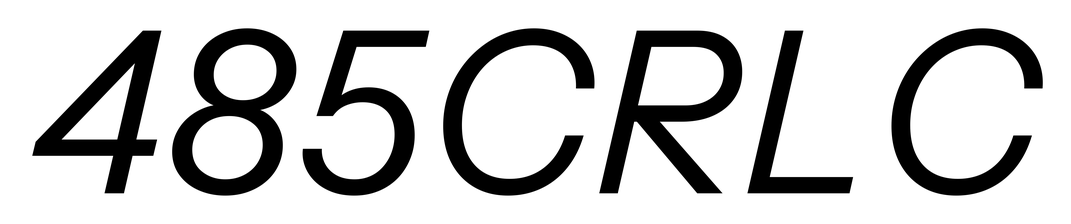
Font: InstrumentSans-Italic_Italic